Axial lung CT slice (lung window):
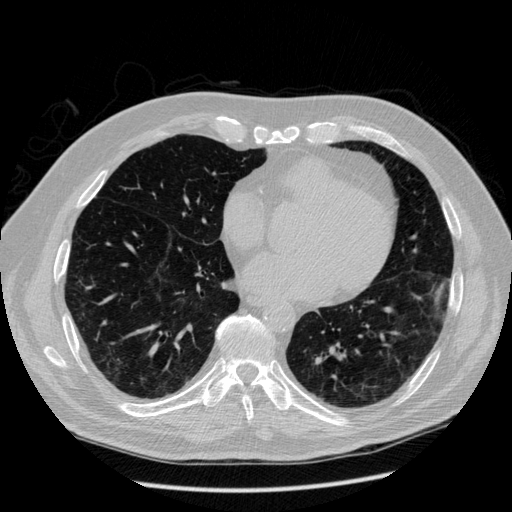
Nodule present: no